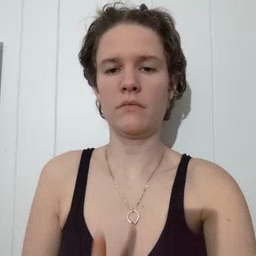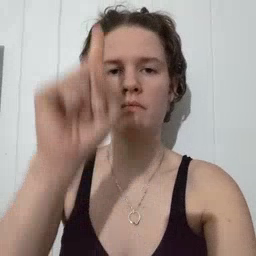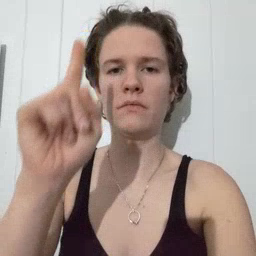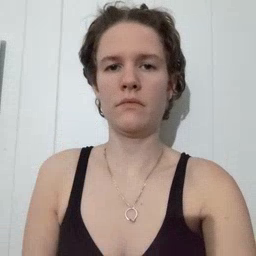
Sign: up